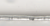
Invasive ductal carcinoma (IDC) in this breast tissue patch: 0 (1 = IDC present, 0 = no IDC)